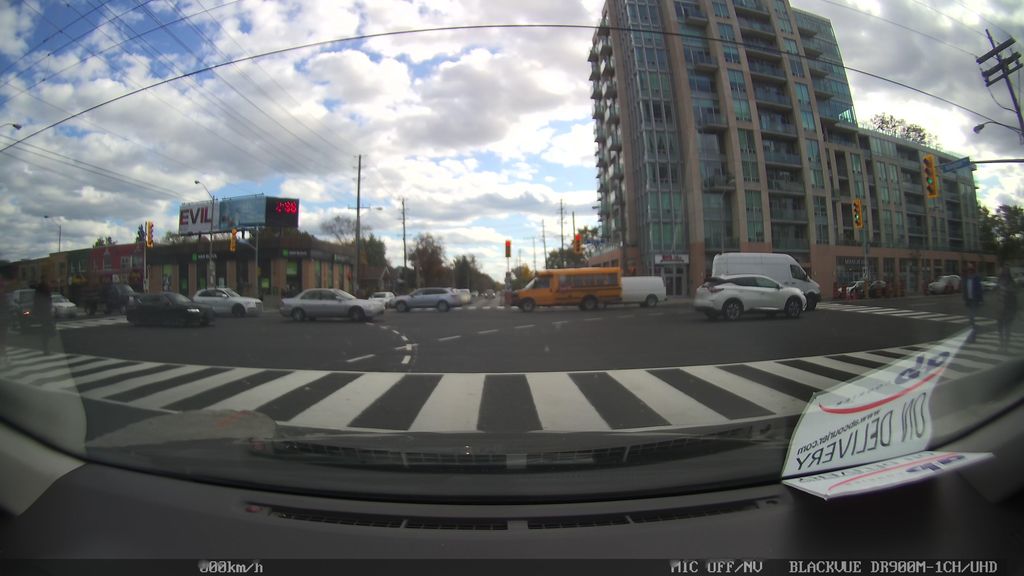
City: toronto